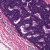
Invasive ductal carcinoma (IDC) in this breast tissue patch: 0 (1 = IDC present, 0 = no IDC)